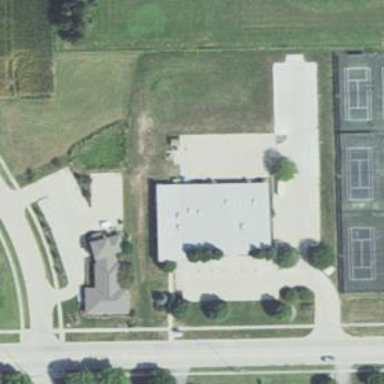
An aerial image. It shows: Healthcare clinic.